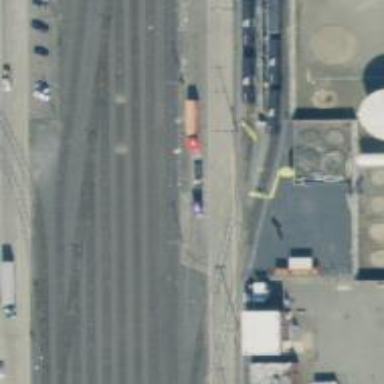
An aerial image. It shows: Crossing for the railway.